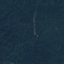
Label: Forest